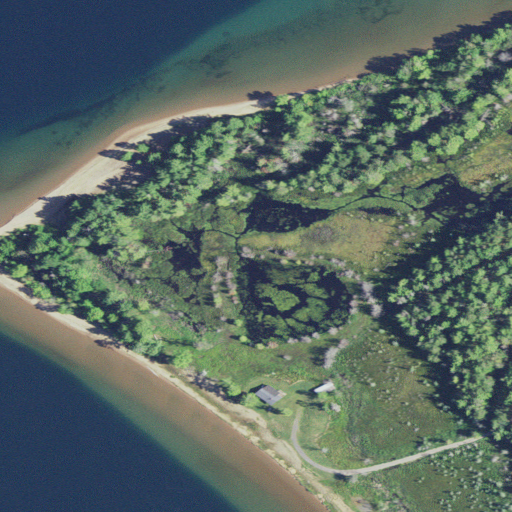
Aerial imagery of cape in Michigan named Lighthouse Point containing open water, herbaceous wetlands, woody wetlands, and barren land